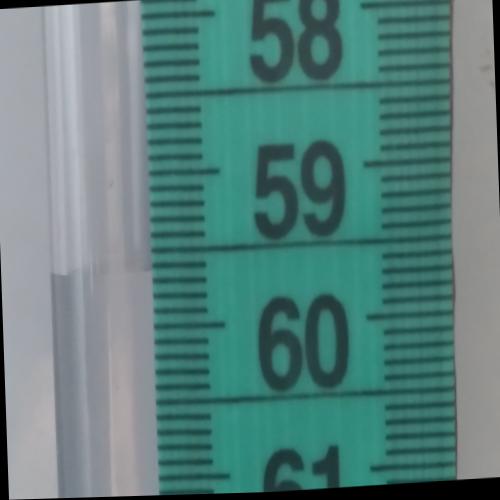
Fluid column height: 59.6 cm